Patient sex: M
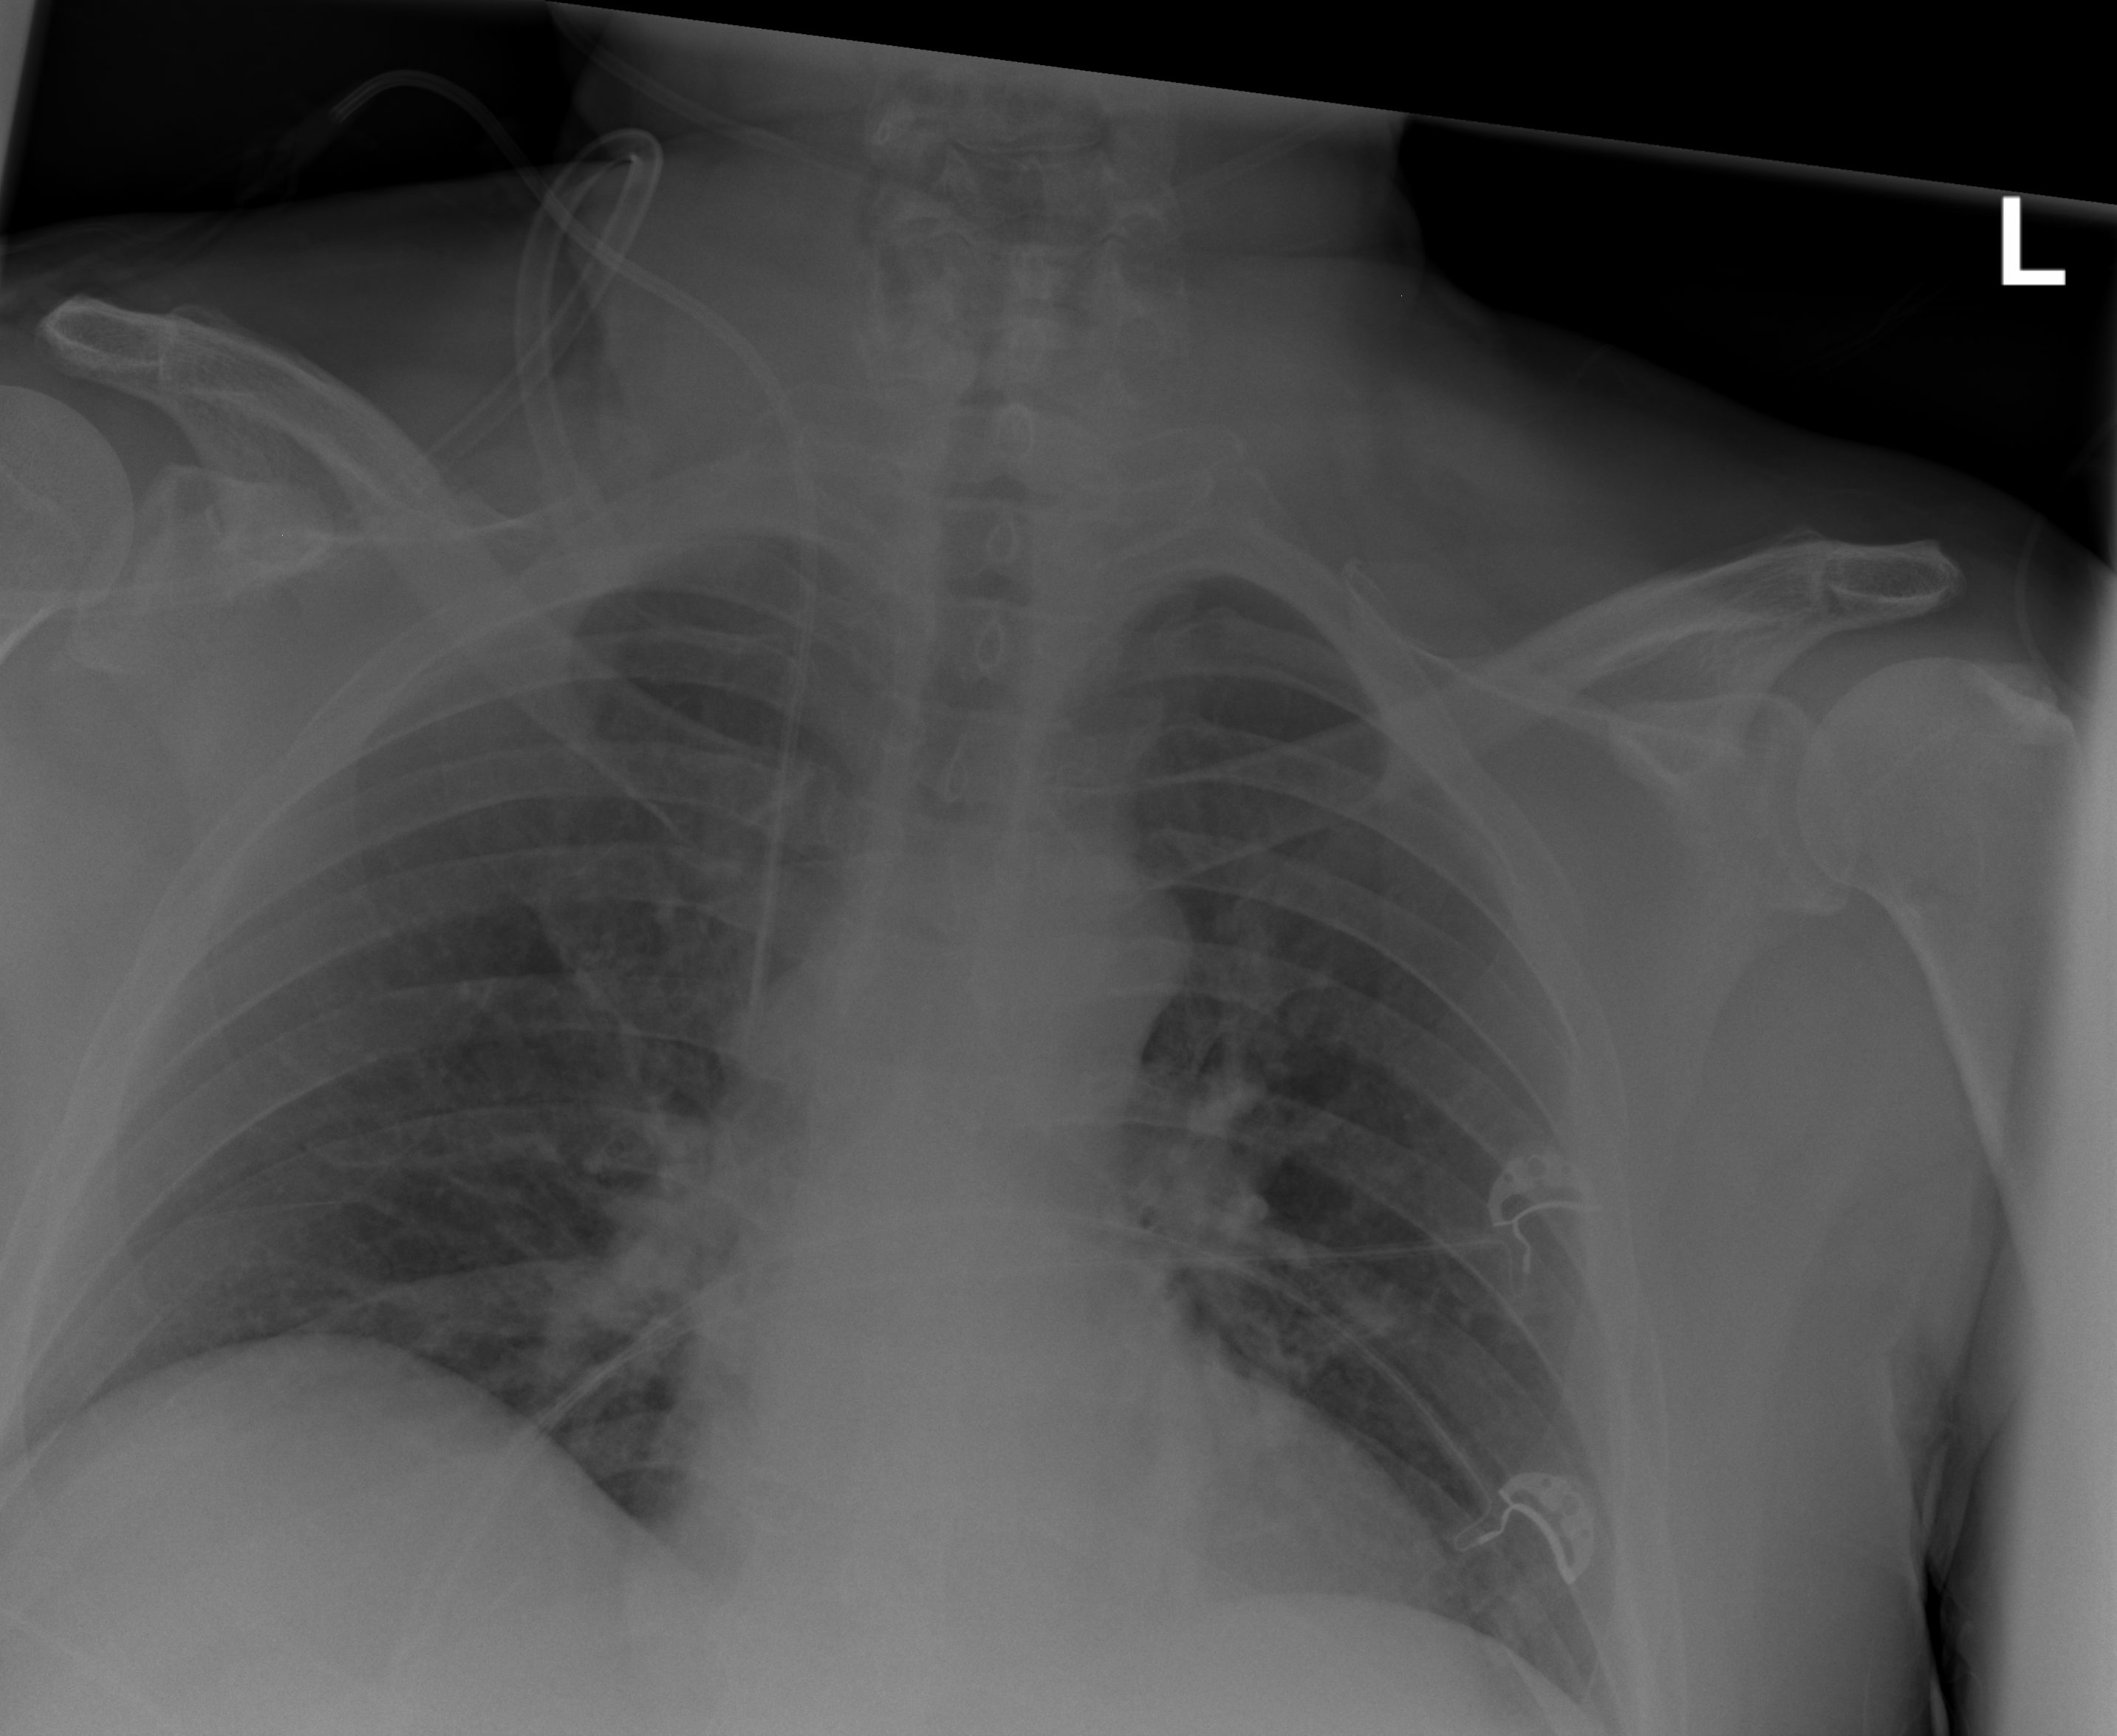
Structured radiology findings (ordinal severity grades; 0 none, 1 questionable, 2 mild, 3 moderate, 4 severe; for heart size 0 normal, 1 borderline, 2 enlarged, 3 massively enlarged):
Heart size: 1
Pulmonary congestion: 2
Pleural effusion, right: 0
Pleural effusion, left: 0
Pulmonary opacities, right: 0
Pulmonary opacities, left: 0
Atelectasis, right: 0
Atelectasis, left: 0